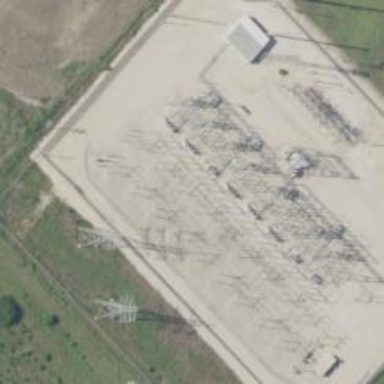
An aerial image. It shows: Switch used for power control.